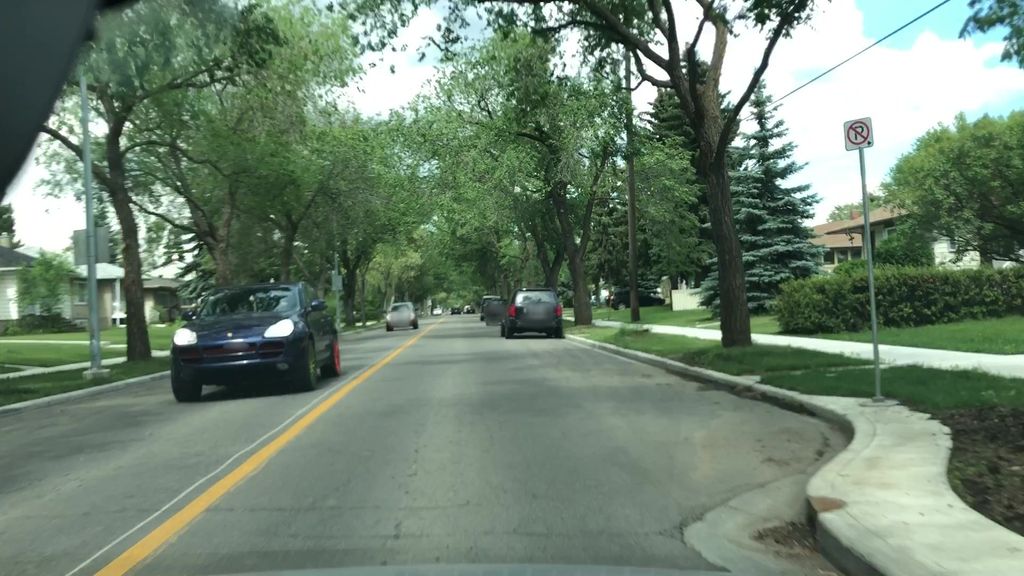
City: edmonton